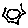
Label: sun